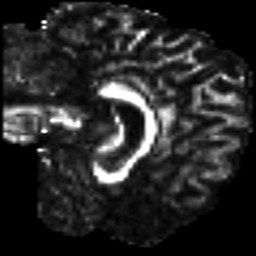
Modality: FA
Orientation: sagittal
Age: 25
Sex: male
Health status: healthy
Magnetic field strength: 3 T
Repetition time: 8.4 s
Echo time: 0.0926 s